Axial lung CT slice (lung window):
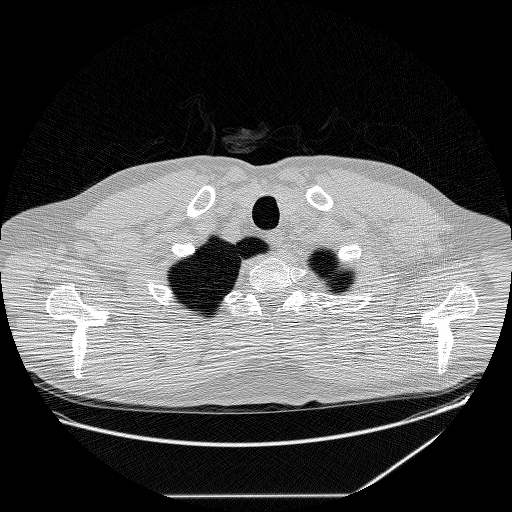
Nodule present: no